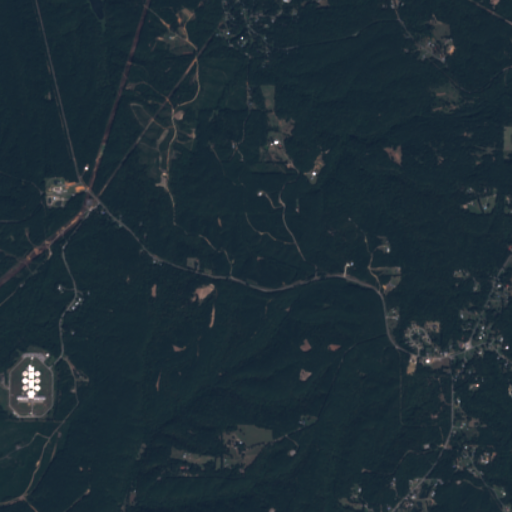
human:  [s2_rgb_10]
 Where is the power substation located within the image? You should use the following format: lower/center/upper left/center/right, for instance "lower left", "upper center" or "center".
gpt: The power substation is located in the center left of the image.
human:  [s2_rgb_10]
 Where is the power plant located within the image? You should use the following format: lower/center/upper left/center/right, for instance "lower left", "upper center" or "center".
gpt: There is no power plant in the image.